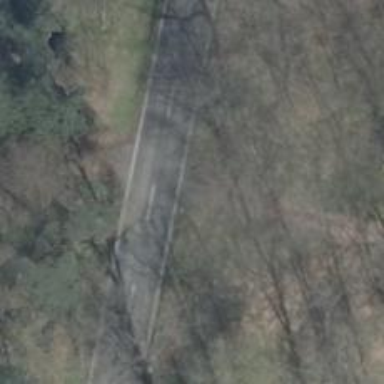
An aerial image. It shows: Secondary road with asphalt surface.